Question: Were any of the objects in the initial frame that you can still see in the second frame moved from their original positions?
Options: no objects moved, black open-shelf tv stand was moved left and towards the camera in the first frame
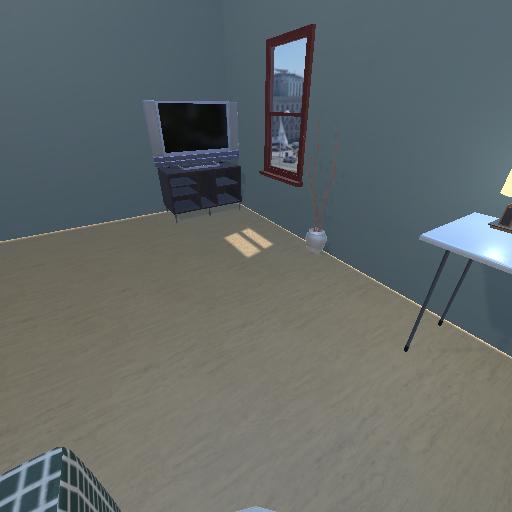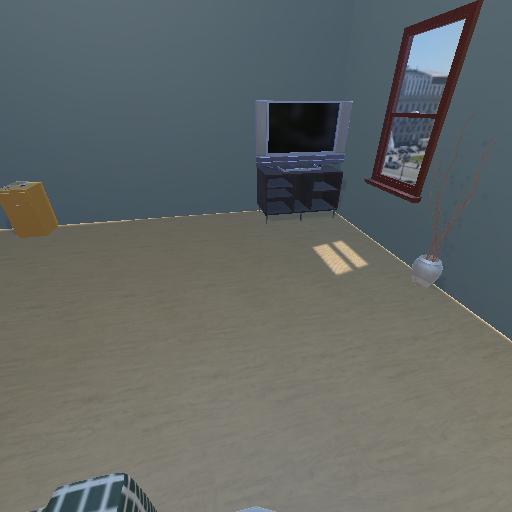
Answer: no objects moved